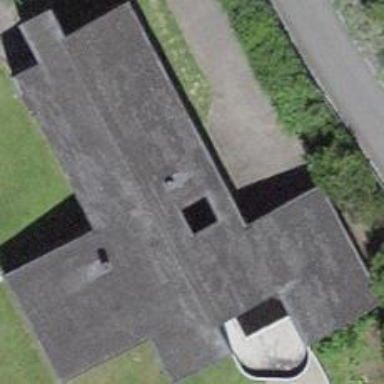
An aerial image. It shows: Residential building.